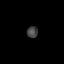
Tissue: lung
Cell type: Epithelial cells
Senescence score: 0.1852
Nuclear area (px): 122
Mean DAPI intensity: 67.705